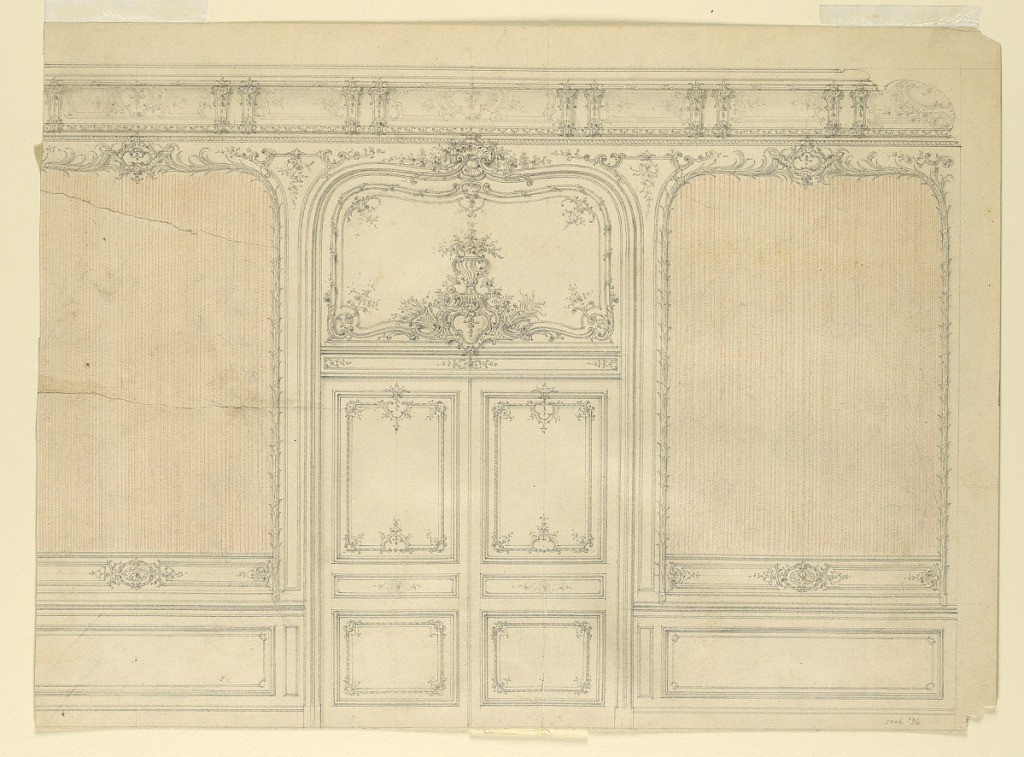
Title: Elevation of the door wall of a salon
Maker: J. G. Garton, English, active in U.S.A.
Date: ca. 1900
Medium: Pencil and red crayon.
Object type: Drawing
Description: A double door, surmounted by a rocaille overdoor, is flanked by blank panels (probably intended to be covered in fabric) in rocaille frames, in the manner of Nicolas Pineau.  Part of ceiling cove shown.